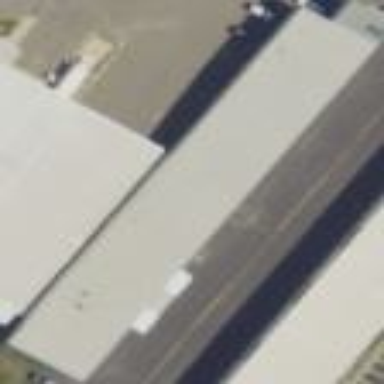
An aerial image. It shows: Building that is hangar at the airport.